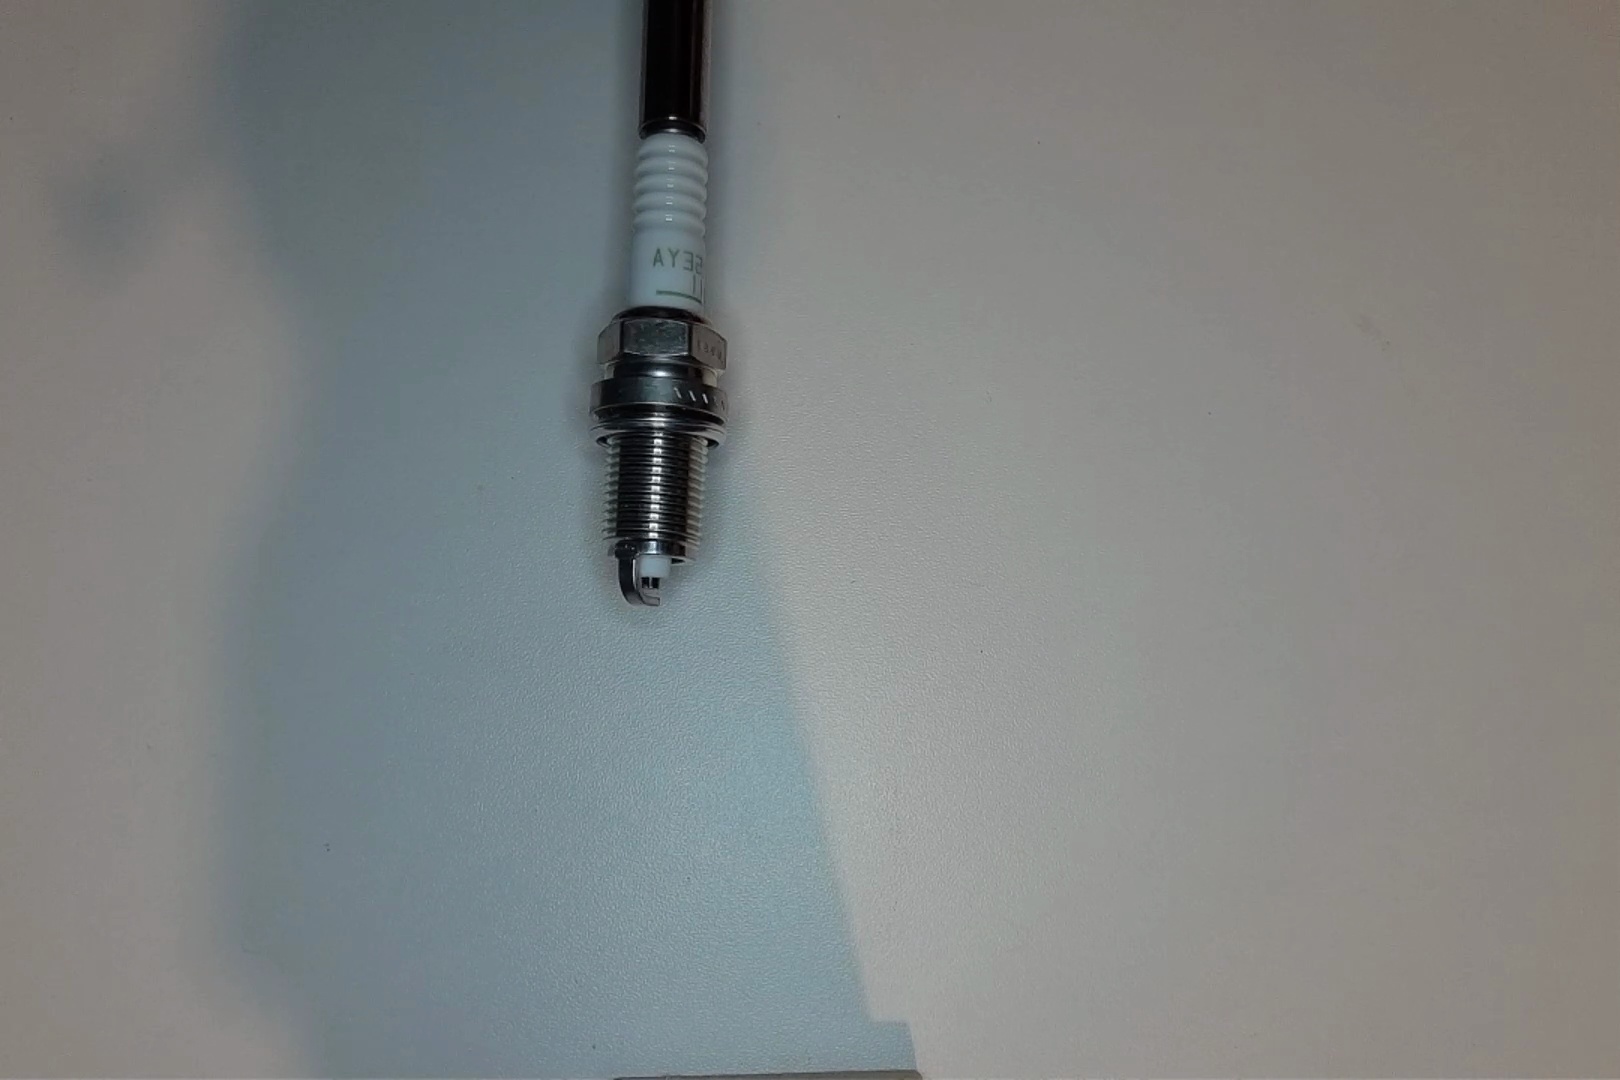
Label: normal